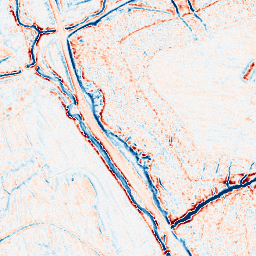
Category: edge_preserving
Decomposition family: bilateral
Decomposition parameters: d: 9
sigma_color: 75
sigma_space: 25
Upsampling method: quintic
Upsampling parameters: scale: 4
Upsampling scale: 4